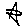
Label: star